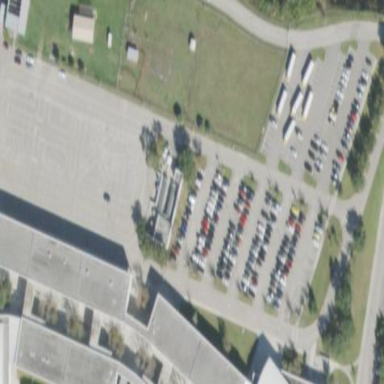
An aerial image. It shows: School building with school amenities.